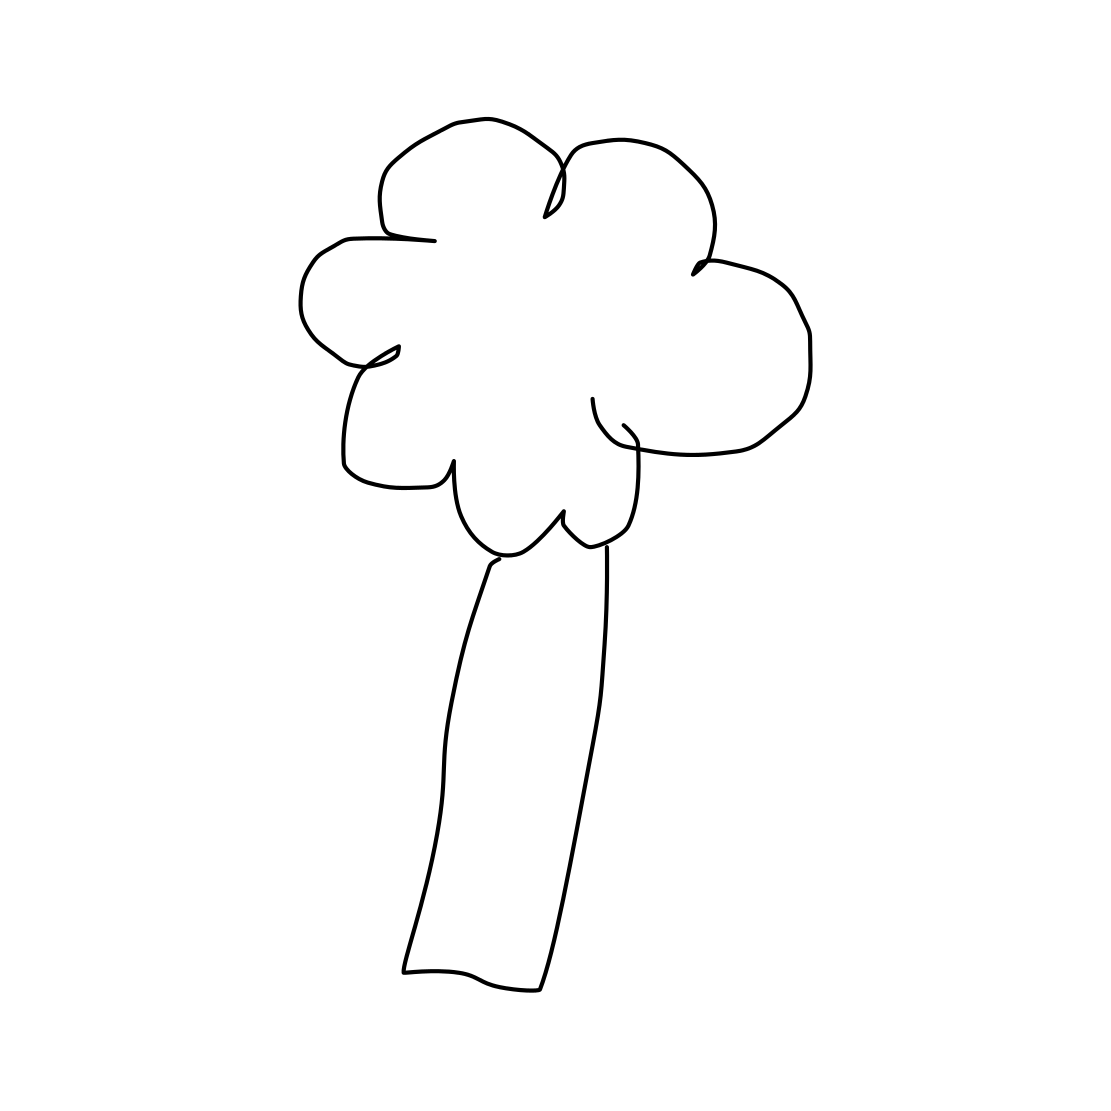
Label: tree